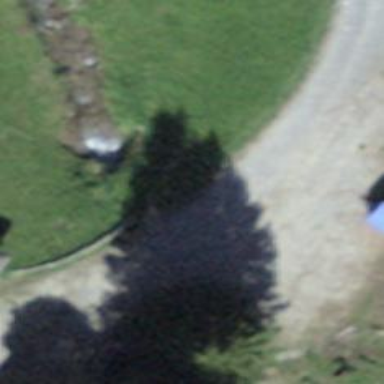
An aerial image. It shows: Culvert tunnel.